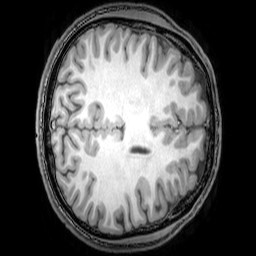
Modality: T1w
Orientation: axial
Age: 21
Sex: male
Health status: healthy
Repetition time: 0.081 s
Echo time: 0.037 s